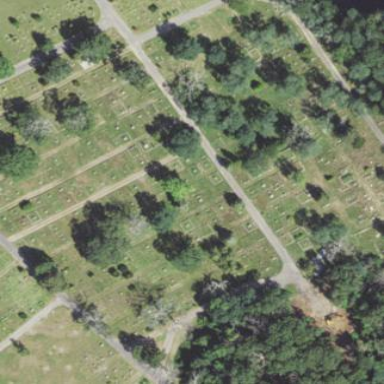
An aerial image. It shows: Cemetery with historical significance.